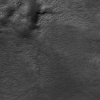
Atmospheric dust classification: not_dusty